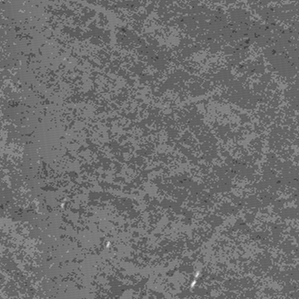
Label: frost